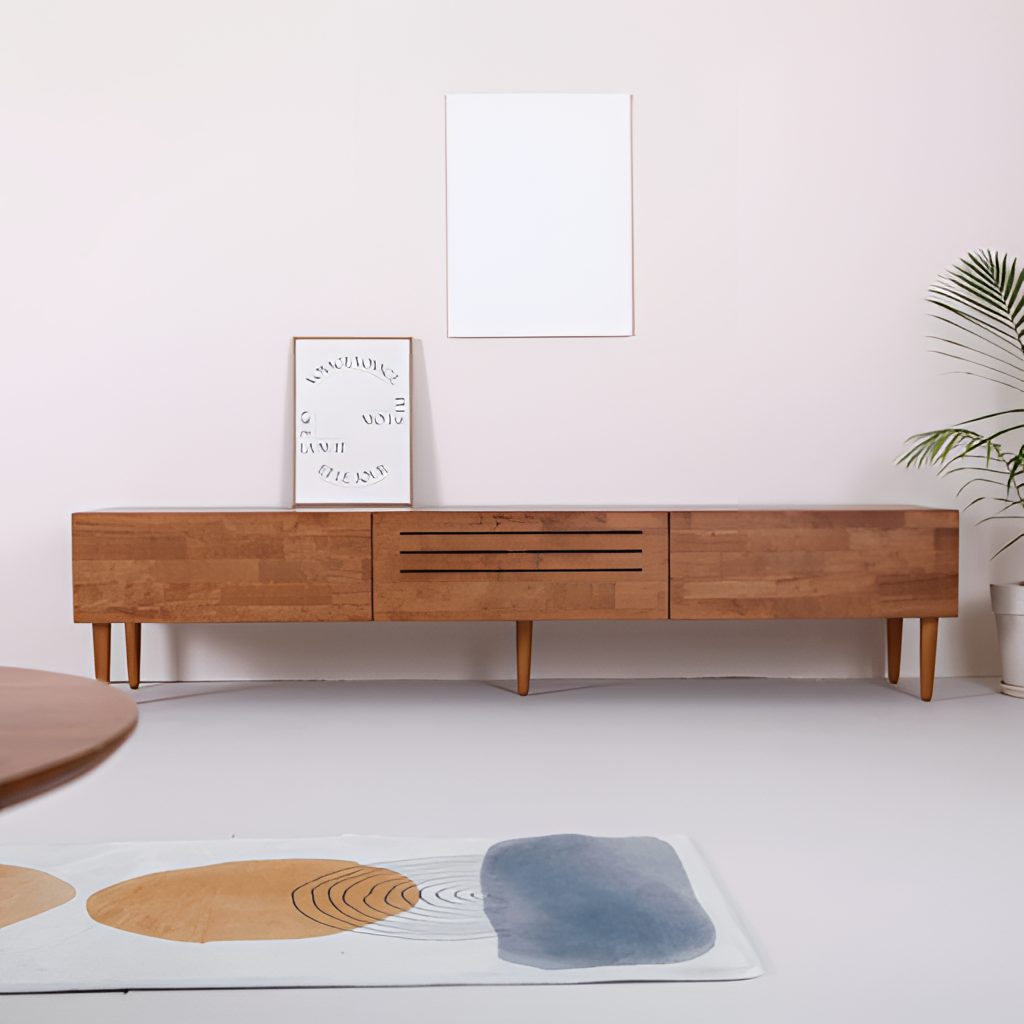
living room, wood console table, contemporary, paint wallpaper, with solid pattern, gray carpet flooring, with large square pattern